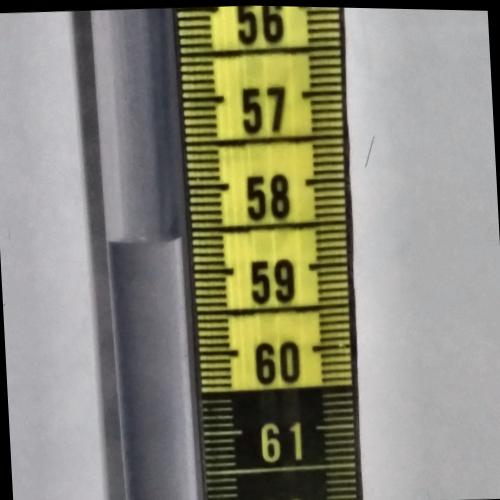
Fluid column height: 58.6 cm